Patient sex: F
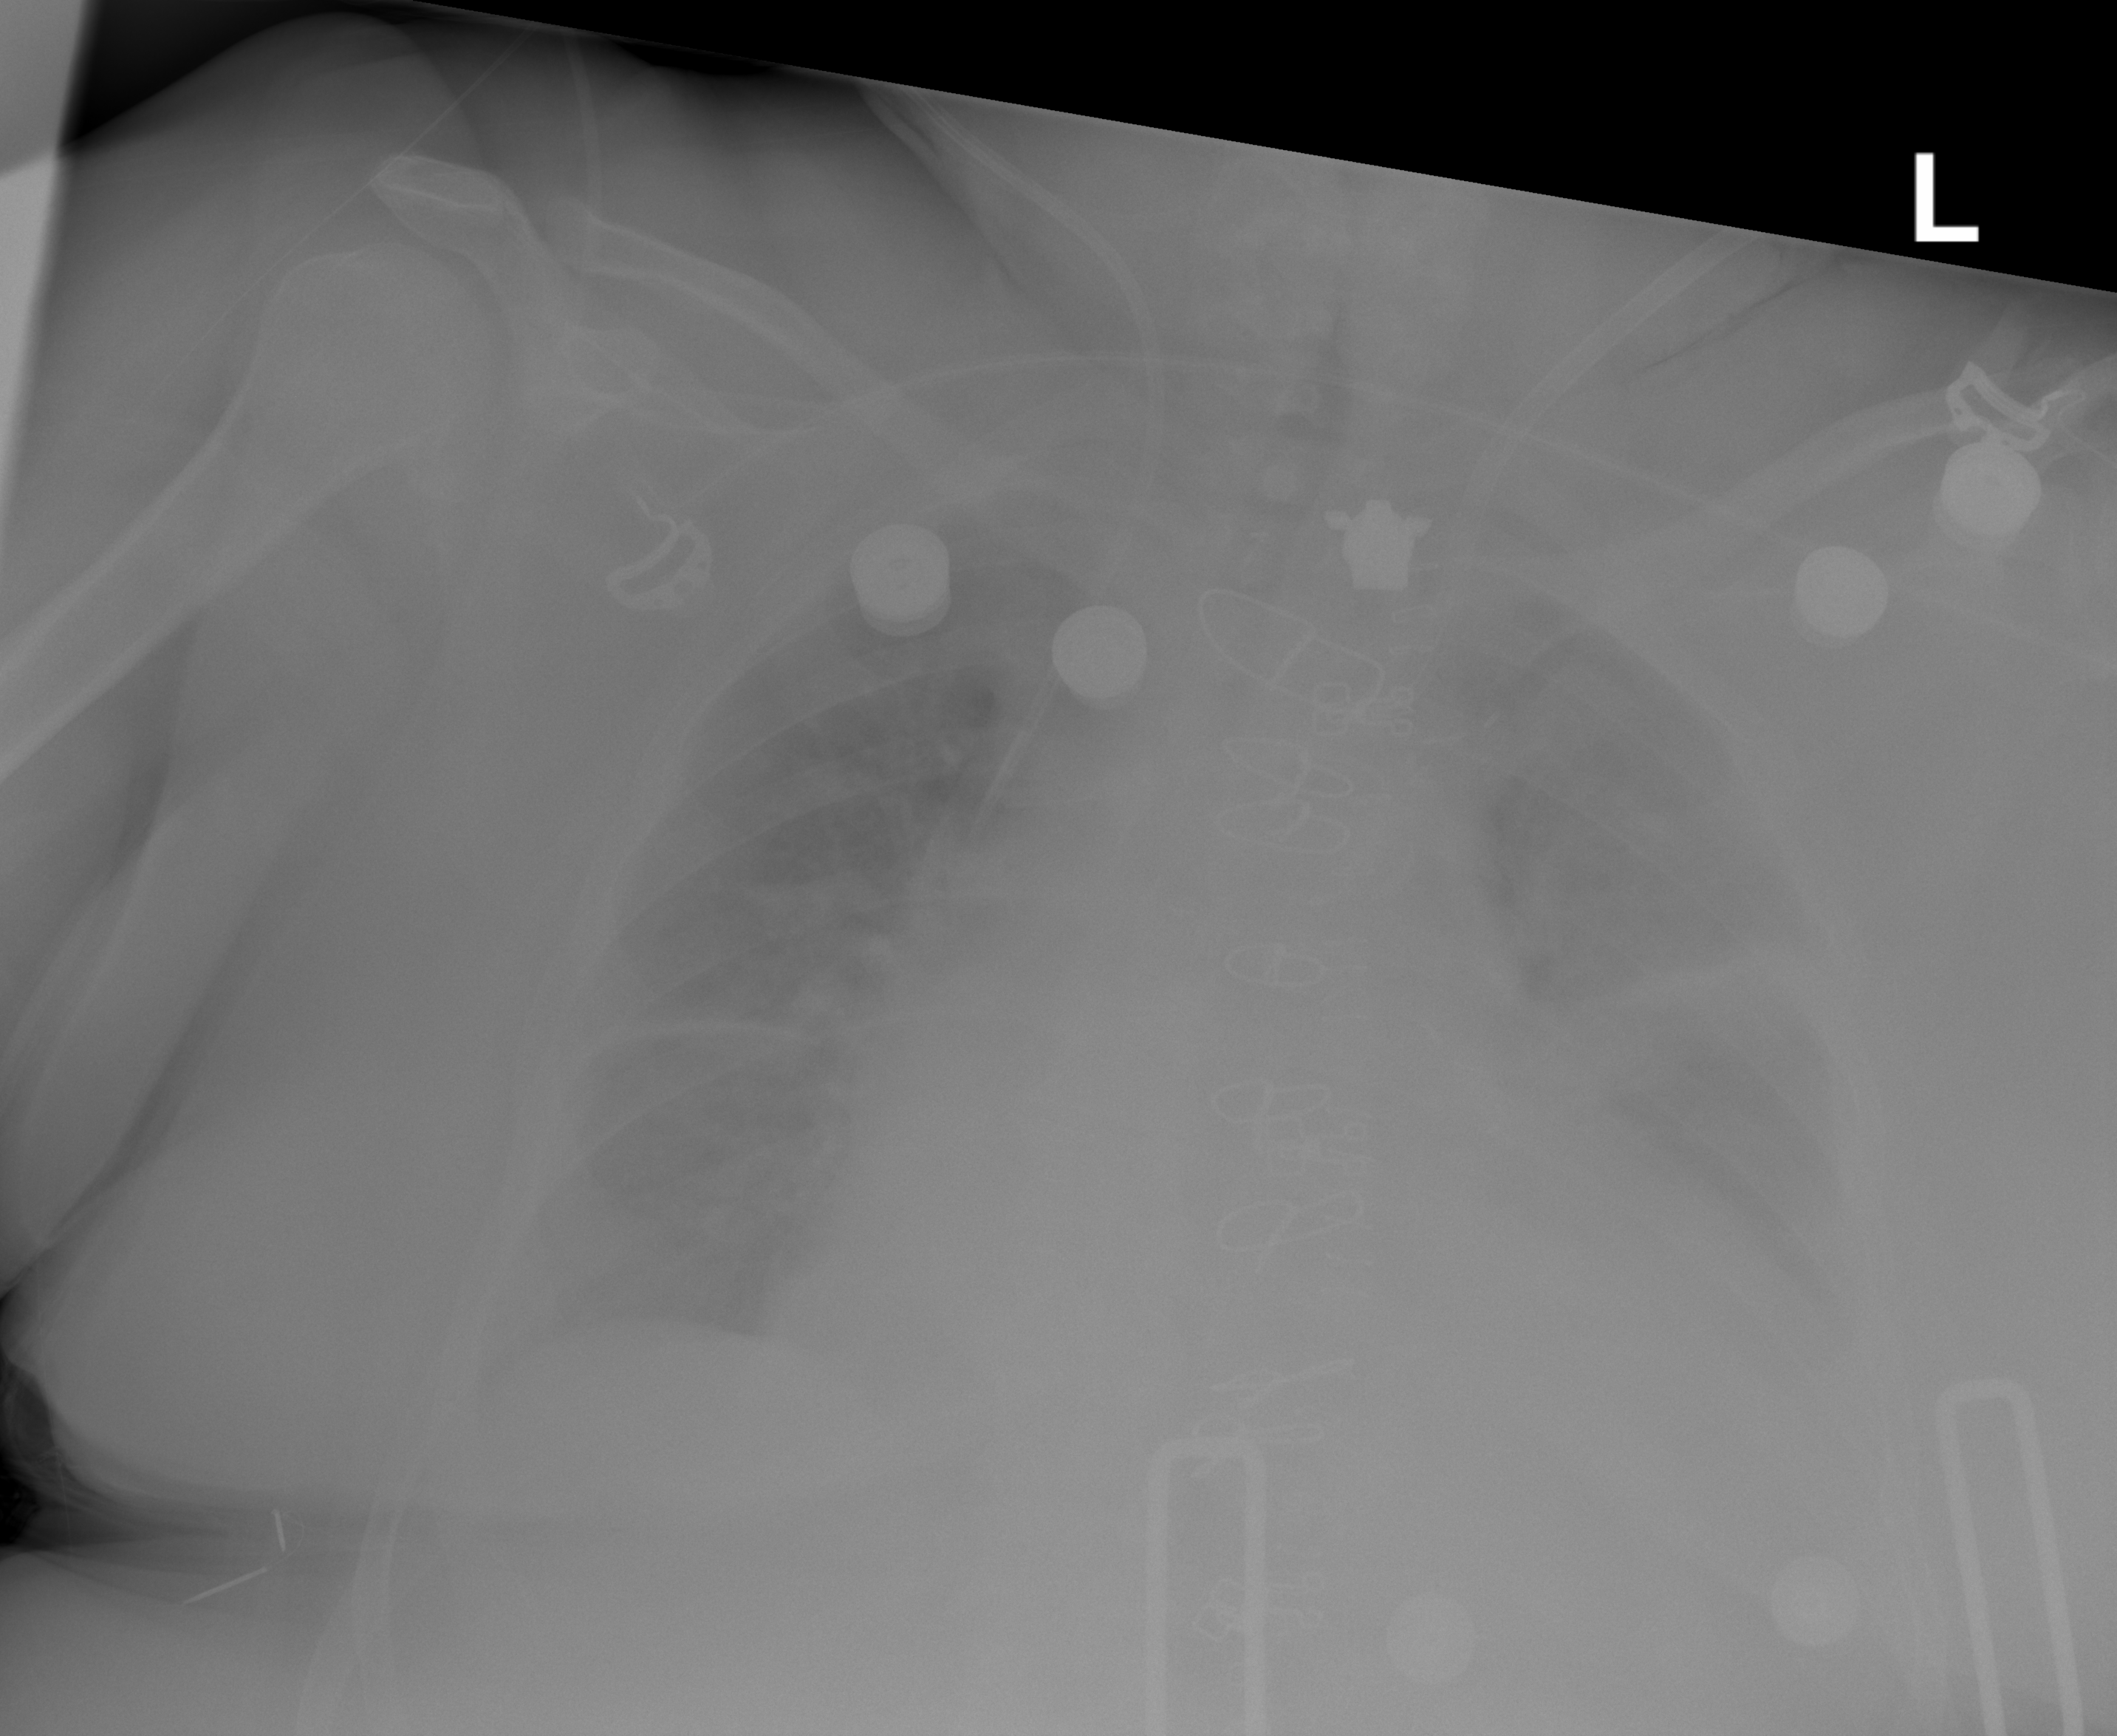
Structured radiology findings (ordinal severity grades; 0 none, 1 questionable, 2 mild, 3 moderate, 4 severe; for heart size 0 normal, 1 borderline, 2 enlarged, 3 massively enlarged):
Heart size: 2
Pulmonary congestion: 1
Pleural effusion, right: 0
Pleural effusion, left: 2
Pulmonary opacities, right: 0
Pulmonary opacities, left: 0
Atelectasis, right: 1
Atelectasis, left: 2